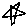
Label: star